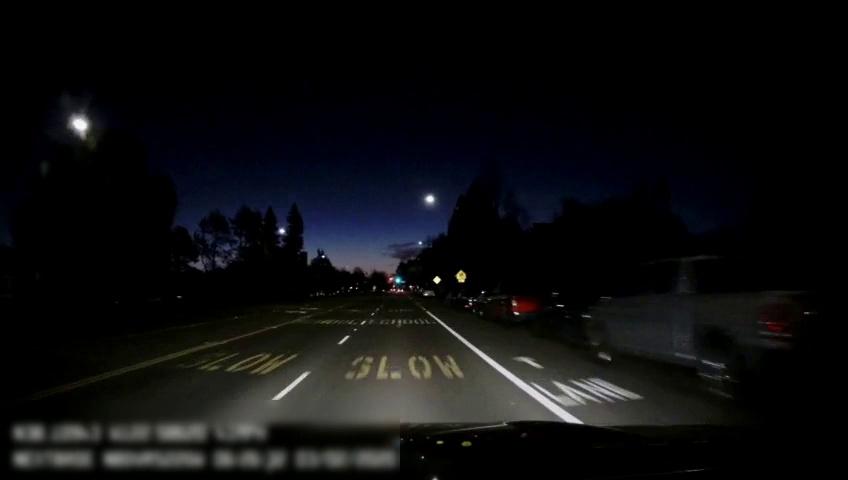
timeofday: Night
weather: Cloudy
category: Drivable Space
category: Vehicles | Truck
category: Vehicles | Car
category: Vehicles | SUV
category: Lanes | Current Lane
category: Lanes | Current Lane
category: Lanes | Alternate Lane
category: Lanes | Opposite Lane
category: Traffic | Signs